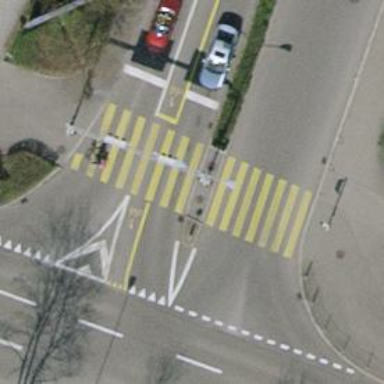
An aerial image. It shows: Zebra crossing with traffic signals. The crossing is marked by traffic lights.